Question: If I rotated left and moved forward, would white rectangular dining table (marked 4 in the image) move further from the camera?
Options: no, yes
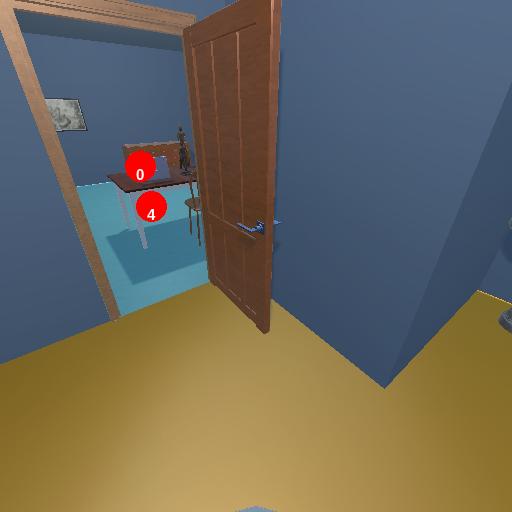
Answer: no